You are looking at the short-time Fourier spectrogram of a bearing's acceleration signal. Based on the visible evidence, which condition applies: normal, inner_race, outer_race, ball?
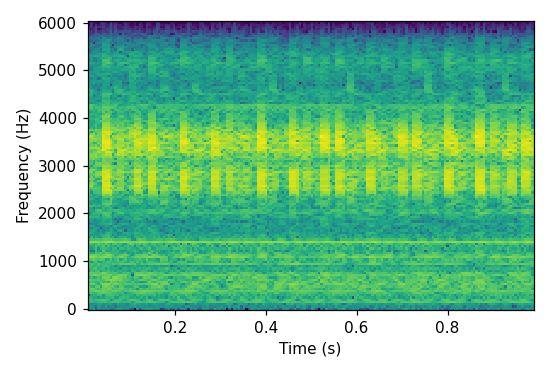
Answer: inner_race